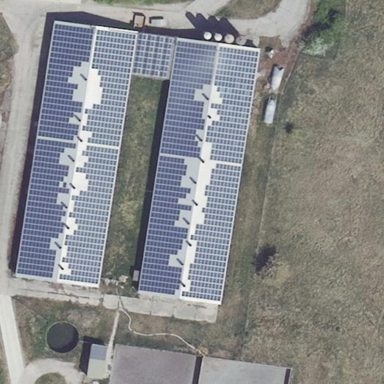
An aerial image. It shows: Building equipped with small solar photovoltaic panel for generating electricity.